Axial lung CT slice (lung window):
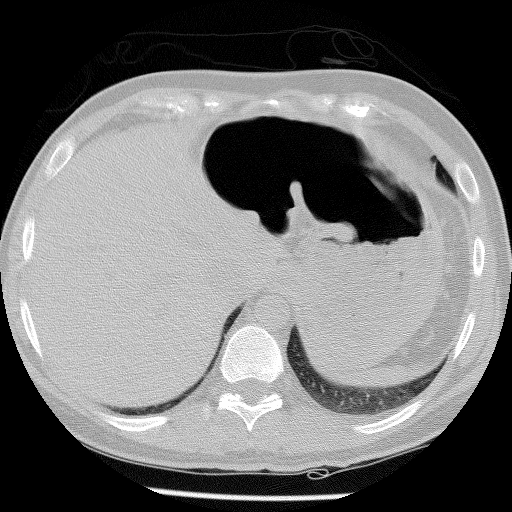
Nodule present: no